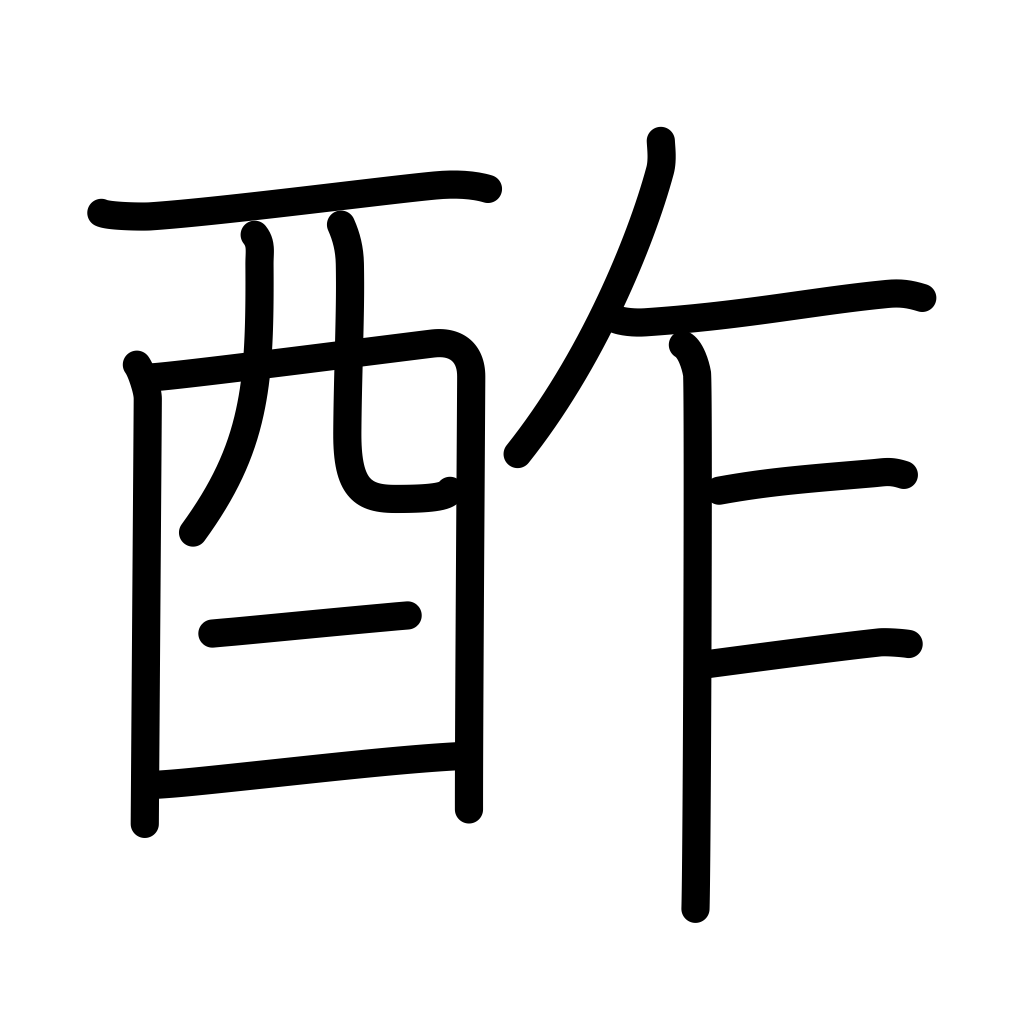
Meaning: vinegar, sour, acid, tart